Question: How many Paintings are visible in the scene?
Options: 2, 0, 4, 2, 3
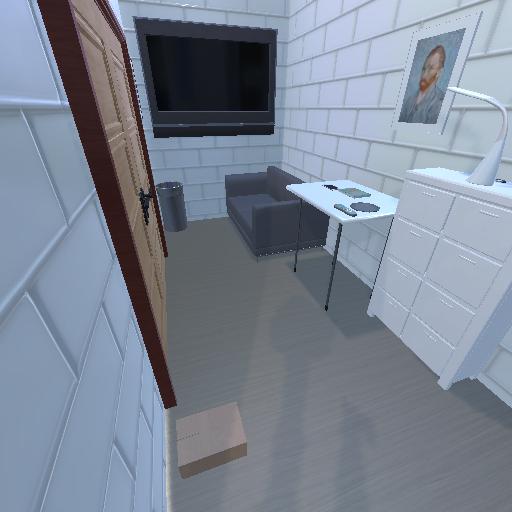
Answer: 2